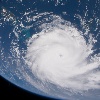
Label: cloud